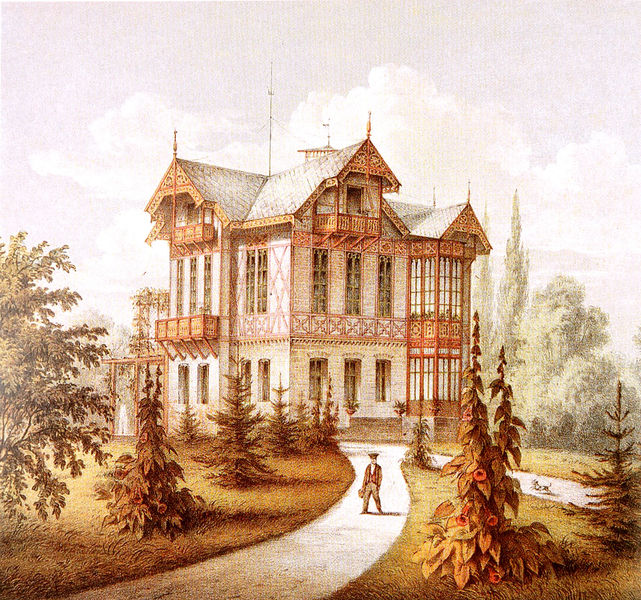
Titel: Villa Brune ("Zum Spiegler"), Lindau, Ansicht von SO
Künstler: Anton Harrer
Standort: Lindau
Institution: Stadtmuseum
Schlagwörter: baum, blau, blätter, gemälde, himmel, laub, mann, schatten, weiß, wolken, bäume, grün, landschaft, ocker, blumen, braun, bunt, fenster, glas, grau, hell, hintergrund, hut, licht, straße, stützen, zeichnung, anlage, dach, gebäude, gras, haus, hund, park, rasen, rot, schloss, weg, wiese, wolke, malerei, ornament, wand, architektur, mensch, stehen, stein, bild, kalt, natur, brüstung, busch, büsche, pfad, wege, figur, stehend, person, pflanze, pflanzen, rosa, wald, garten, bewölkt, balkon, farbig, ansicht, fassade, gebirge, dächer, giebel, mauer, grafik, graphik, nebel, herbst, naiv, romantik, tannen, junge, hoch, geheimnisvoll, balkone, anbau, erker, knabe, palast, balustrade, abschied, traum, radierung, stich, koloriert, tanne, wld, entwurf, verziert, villa, risalit, landhaus, rotbraun, laubbäume, fachwerk, kühl, leicht, pinien, zierde, vordach, unheimlich, streben, weise, gewölk, wintergarten, jagdschloss, geschoss, gibel, malven, aufriss, tabak, kurhaus, rasenflächen, verwunschen, wohnsitz, andreaskreuz, bergvilla, blumenkelche, fachwerkshaus, gefaßt, gepflegt, hokz, phantasiebäume, schattenblüten, scheideweg, äume, amnn, jagdhaus, waldhaus, kkeine ahnung